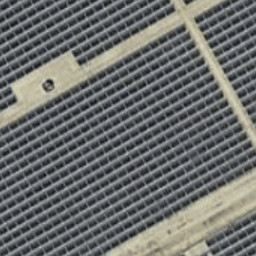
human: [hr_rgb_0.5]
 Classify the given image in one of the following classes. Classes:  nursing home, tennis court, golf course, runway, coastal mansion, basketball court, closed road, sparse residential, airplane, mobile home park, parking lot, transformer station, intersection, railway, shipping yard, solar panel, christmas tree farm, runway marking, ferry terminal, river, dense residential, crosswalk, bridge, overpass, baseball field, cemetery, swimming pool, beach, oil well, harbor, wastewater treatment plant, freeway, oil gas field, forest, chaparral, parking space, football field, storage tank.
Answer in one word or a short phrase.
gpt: solar panel